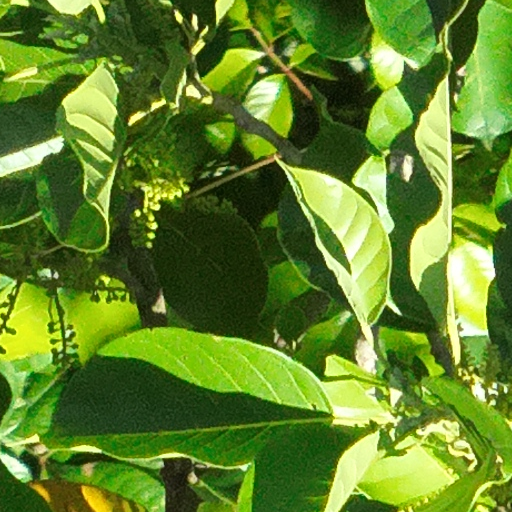
Species: Hieronyma alchorneoides
GBIF accepted scientific name: Hieronyma alchorneoides
Crown area (m\u00b2): 170.285